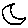
Label: moon